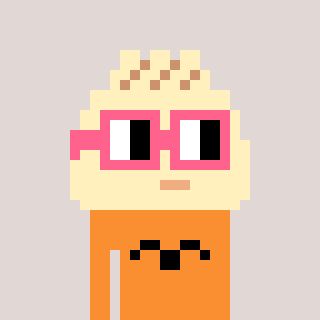
a pixel art character with square pink glasses, a porkbao-shaped head and a orange-colored body on a warm background